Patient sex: M
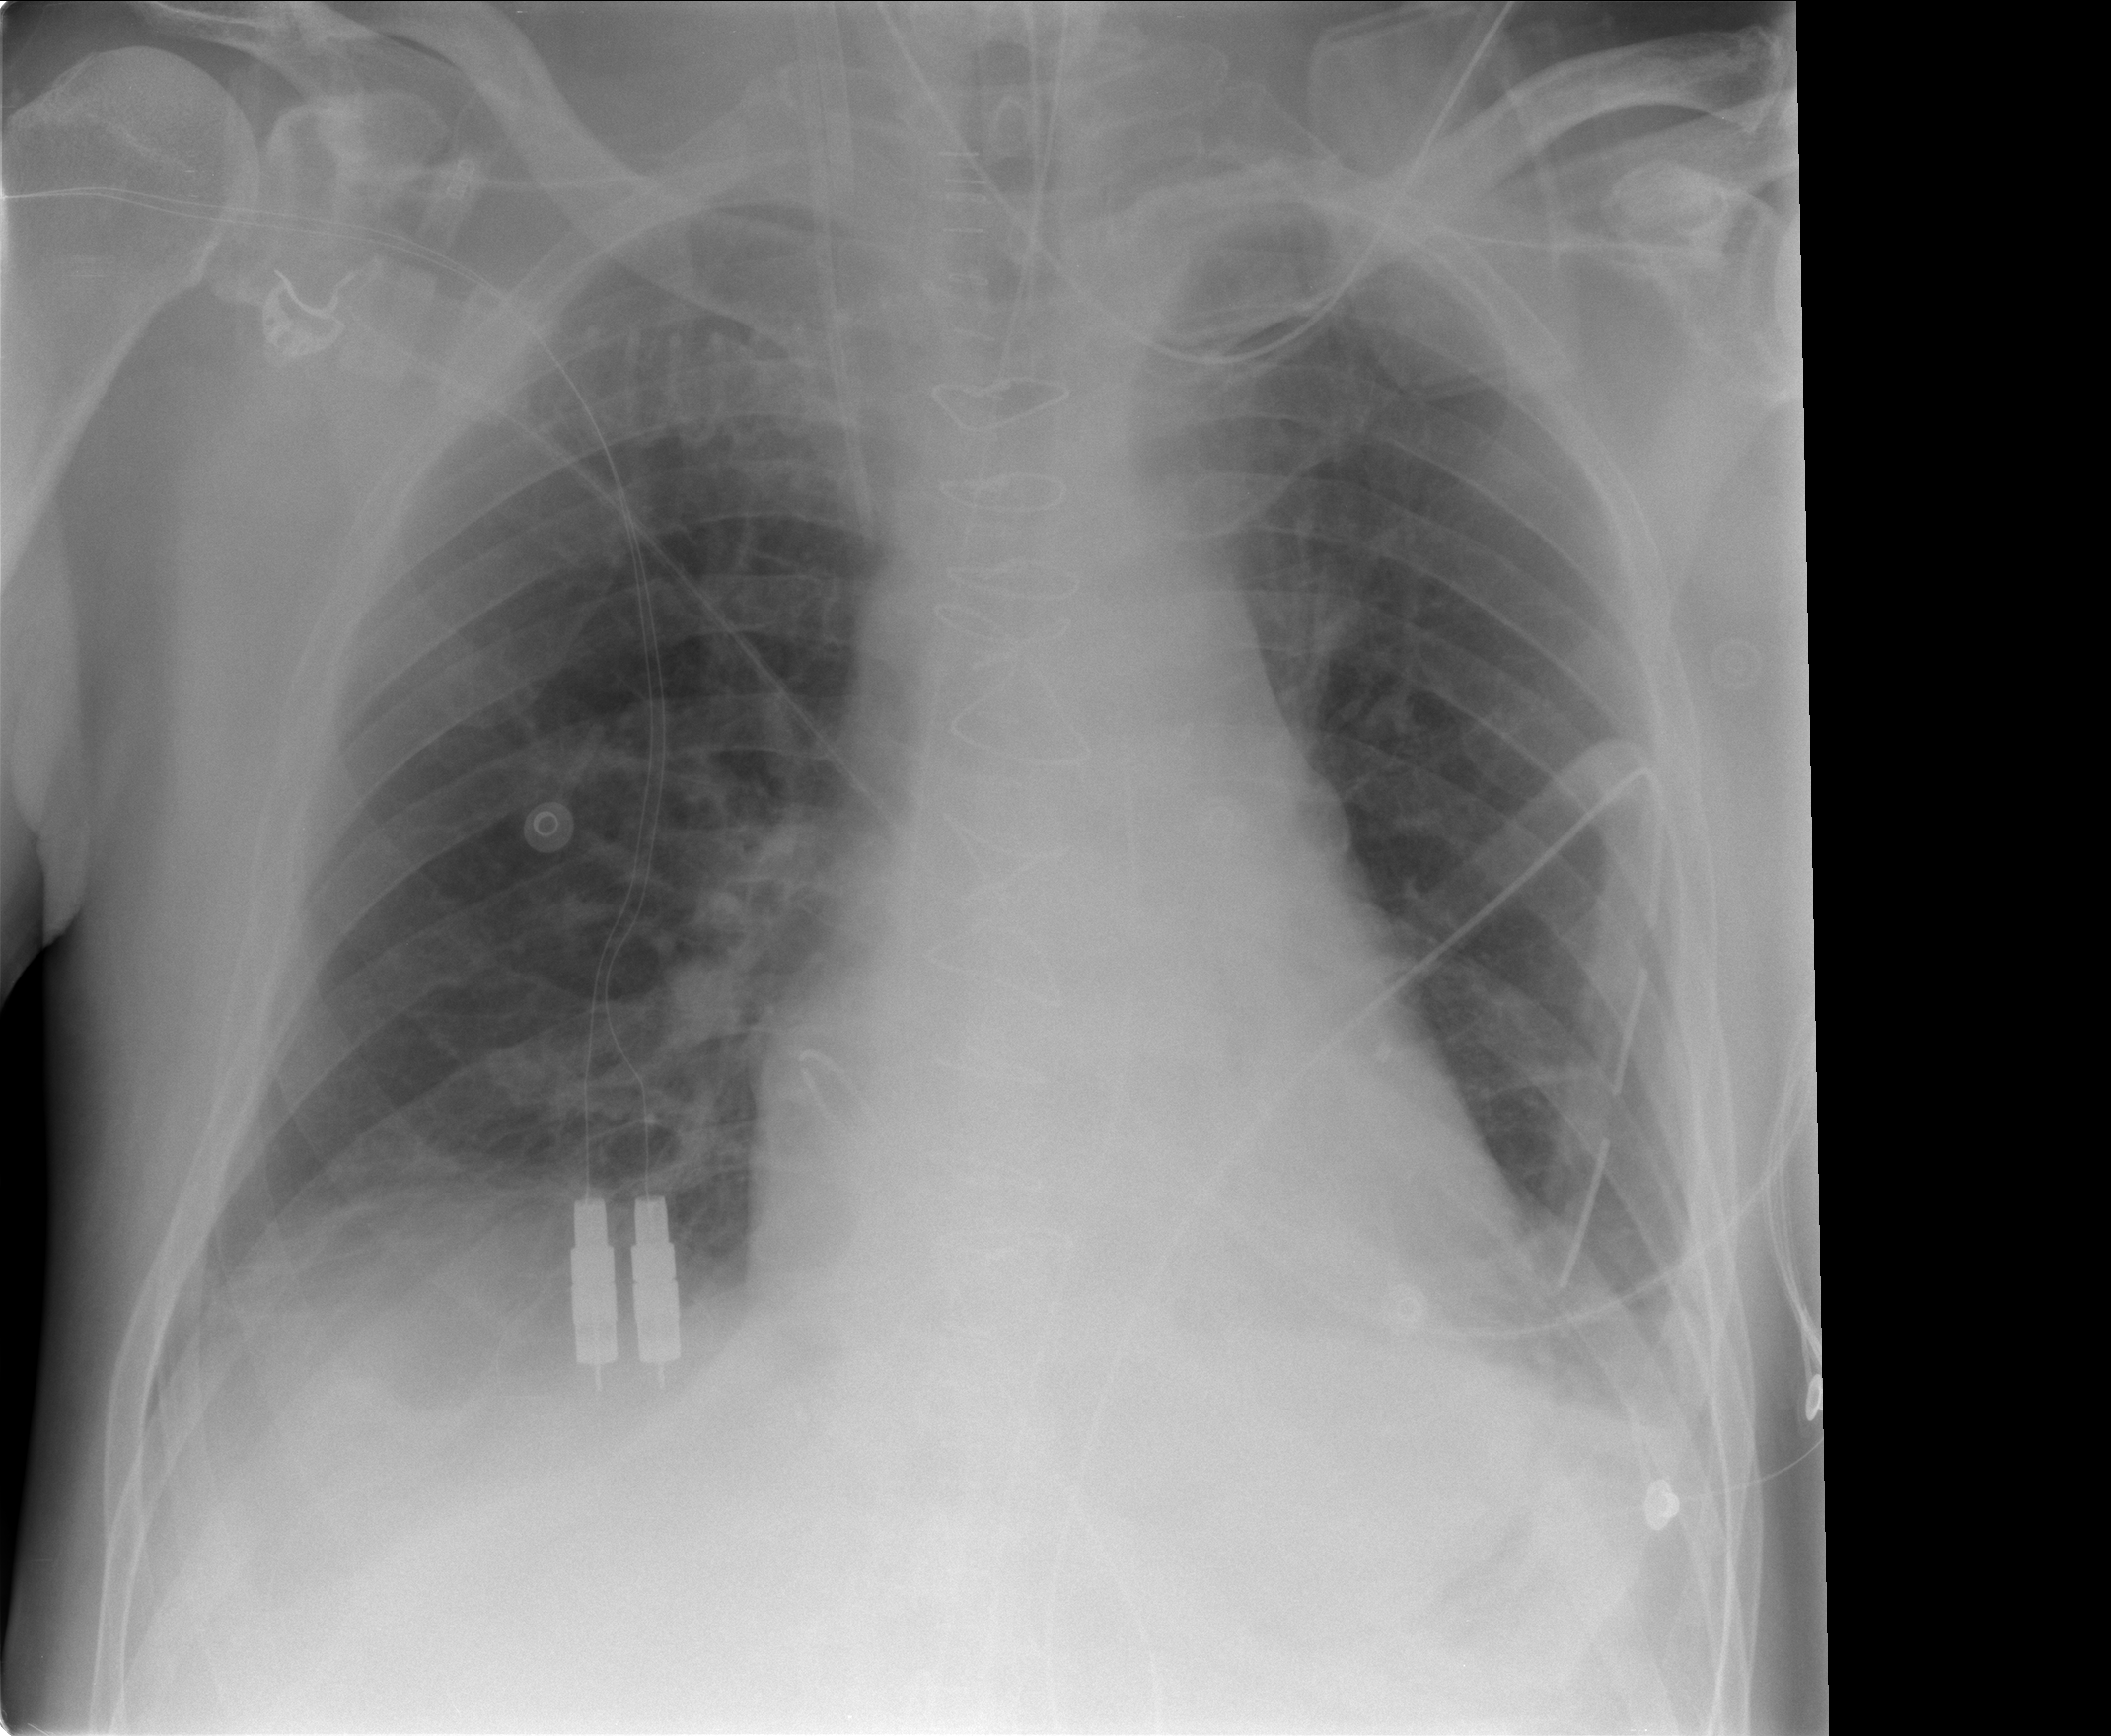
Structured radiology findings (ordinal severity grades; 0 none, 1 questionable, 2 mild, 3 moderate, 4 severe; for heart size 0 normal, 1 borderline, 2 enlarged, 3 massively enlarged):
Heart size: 0
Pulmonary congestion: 0
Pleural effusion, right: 0
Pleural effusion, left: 1
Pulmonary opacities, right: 0
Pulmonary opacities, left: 0
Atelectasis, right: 0
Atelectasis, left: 0